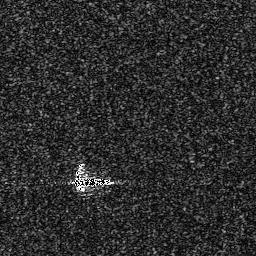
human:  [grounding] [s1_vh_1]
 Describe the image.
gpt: In the satellite image, there is  <ref>1 medium ship </ref> <box>[[26, 68, 42, 73, 0]]</box> located at bottom.